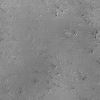
Atmospheric dust classification: not_dusty